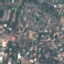
Land use / land cover: Residential